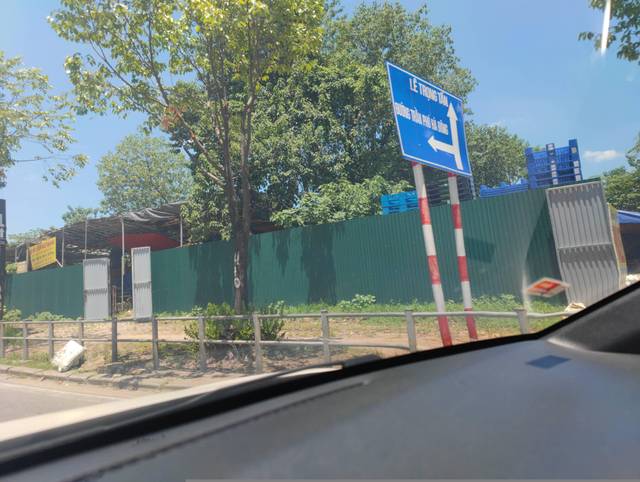
Region: Vietnam
Coordinates: 20.988, 105.779